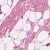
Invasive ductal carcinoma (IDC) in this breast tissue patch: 0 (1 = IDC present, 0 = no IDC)